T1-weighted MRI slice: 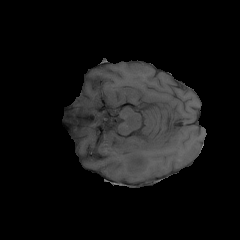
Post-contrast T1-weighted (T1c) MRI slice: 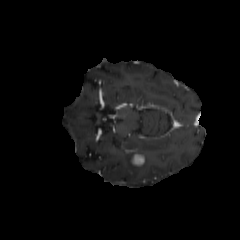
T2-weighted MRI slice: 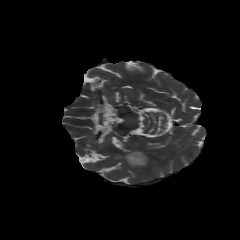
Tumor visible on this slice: yes